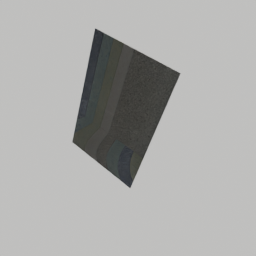
Label: decoration